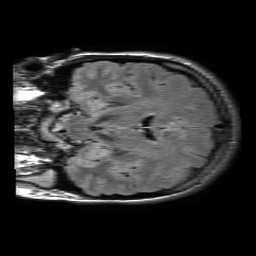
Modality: FLAIR
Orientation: coronal
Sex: female
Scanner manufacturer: philips
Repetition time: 11 s
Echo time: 0.125 s